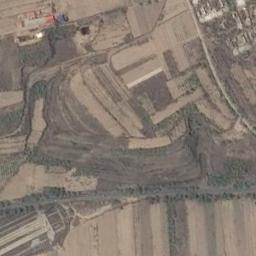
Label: terrace